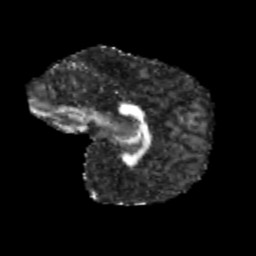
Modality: FA
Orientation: sagittal
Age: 11
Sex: male
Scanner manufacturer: siemens
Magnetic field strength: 3 T
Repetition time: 3.8 s
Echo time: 0.07 s